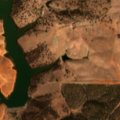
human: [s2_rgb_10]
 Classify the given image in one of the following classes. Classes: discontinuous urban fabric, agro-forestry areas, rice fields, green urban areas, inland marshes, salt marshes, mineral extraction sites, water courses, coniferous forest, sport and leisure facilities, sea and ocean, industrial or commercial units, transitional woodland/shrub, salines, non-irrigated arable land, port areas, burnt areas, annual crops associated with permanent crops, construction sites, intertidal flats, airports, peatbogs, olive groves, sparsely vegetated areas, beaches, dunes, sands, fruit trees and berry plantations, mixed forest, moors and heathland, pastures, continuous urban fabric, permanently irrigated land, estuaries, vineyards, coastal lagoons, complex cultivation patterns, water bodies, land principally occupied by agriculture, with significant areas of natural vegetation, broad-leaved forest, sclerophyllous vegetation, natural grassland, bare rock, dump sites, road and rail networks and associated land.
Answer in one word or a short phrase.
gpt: non-irrigated arable land, permanently irrigated land, olive groves, agro-forestry areas, coniferous forest, water bodies